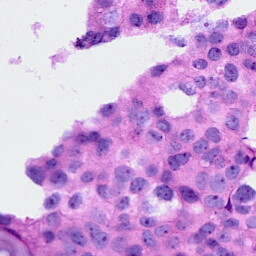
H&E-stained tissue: Breast